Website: walmart
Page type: billing-address
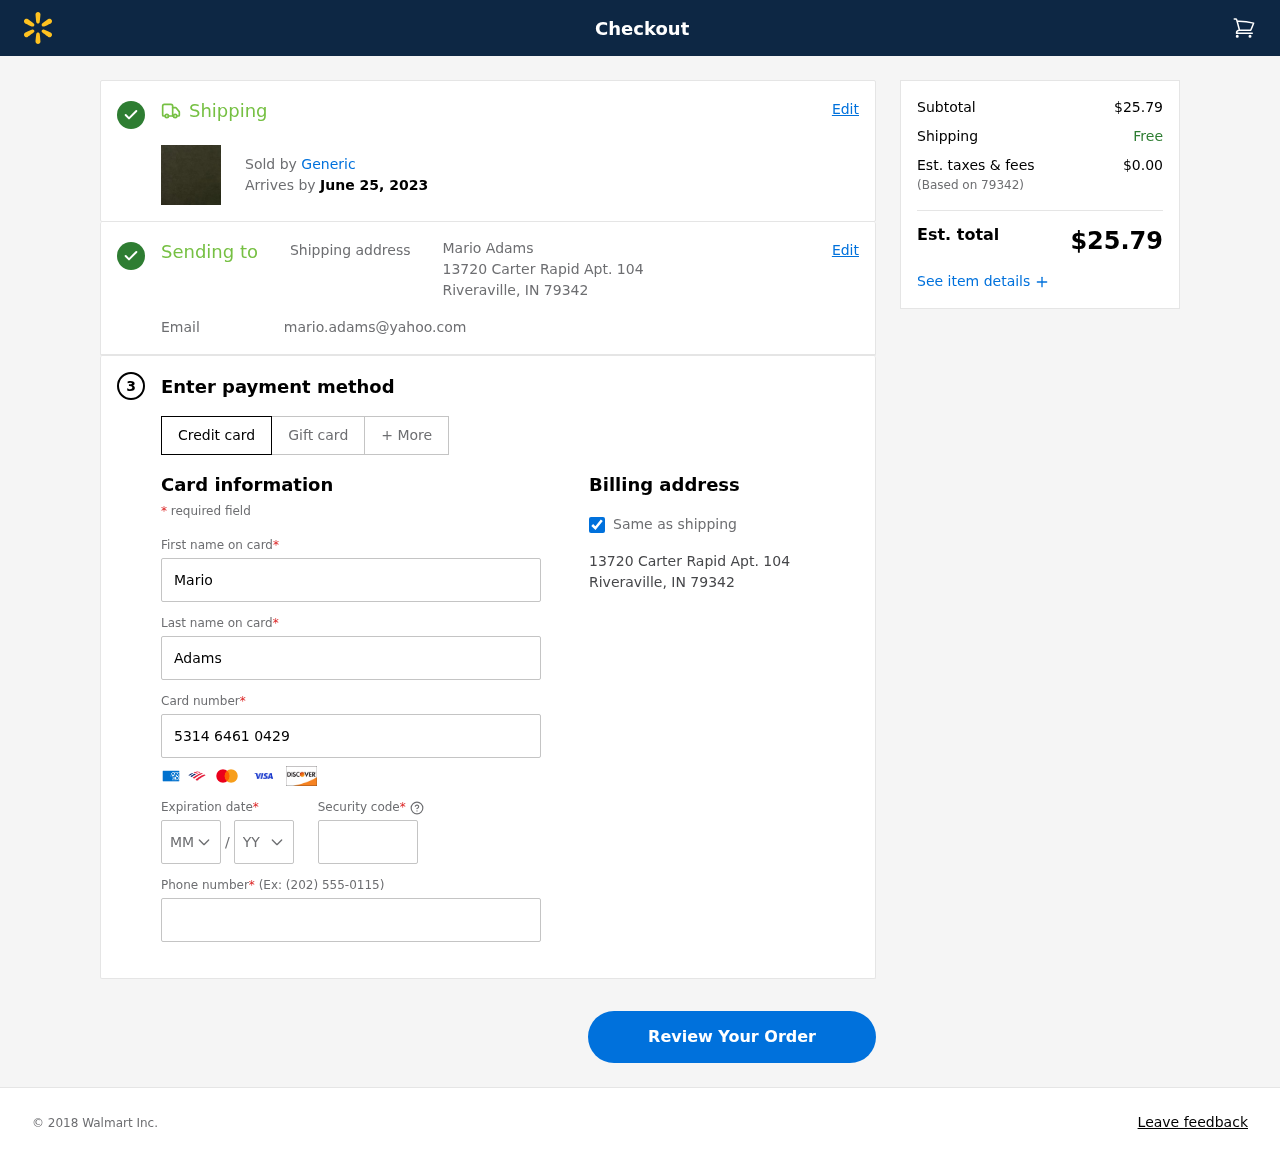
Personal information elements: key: PII_CARD_CVV
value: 828
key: PII_CARD_EXPIRY_MONTH
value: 03
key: PII_CARD_EXPIRY_YEAR
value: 29
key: PII_CARD_NUMBER
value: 5314 6461 0429 9532
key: PII_CITY_STATE_ZIP
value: Riveraville, IN 79342
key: PII_EMAIL
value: mario.adams@yahoo.com
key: PII_FIRSTNAME
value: Mario
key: PII_FULLNAME
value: Mario Adams
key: PII_LASTNAME
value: Adams
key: PII_PHONE
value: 8354586691
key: PII_POSTCODE
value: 79342
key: PII_STREET
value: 13720 Carter Rapid Apt. 104
Product elements: key: PRODUCT1_BRAND
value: Generic
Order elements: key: ORDER_DELIVERY_DATE
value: June 25, 2023
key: ORDER_SUBTOTAL
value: $25.79
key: ORDER_TAX
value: $0.00
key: ORDER_TOTAL
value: $25.79